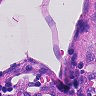
Metastatic tissue present: no